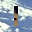
Label: 1